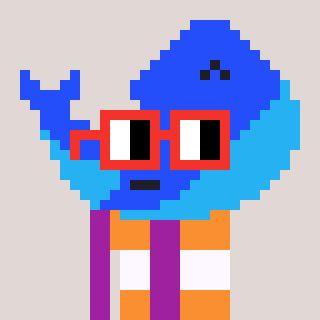
a pixel art character with square red glasses, a whale-shaped head and a magenta-colored body on a warm background